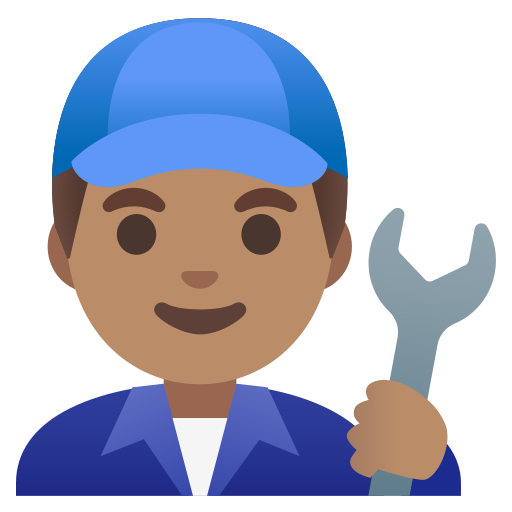
Emoji: 👨🏽‍🔧